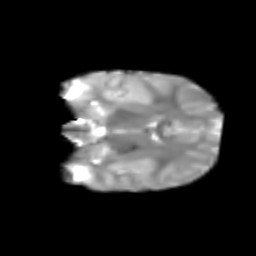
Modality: T2w
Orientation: coronal
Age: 7
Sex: female
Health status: healthy